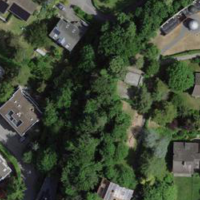
EUNIS habitat code: 55
Species observed at this site:
Polypodium vulgare